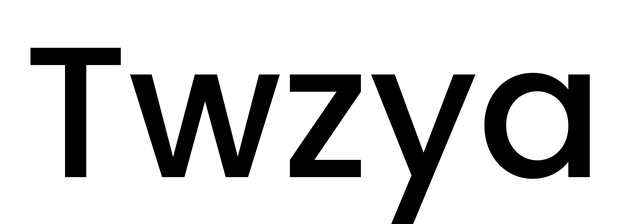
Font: Poppins-Medium